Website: bh-photo
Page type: customer-info-address
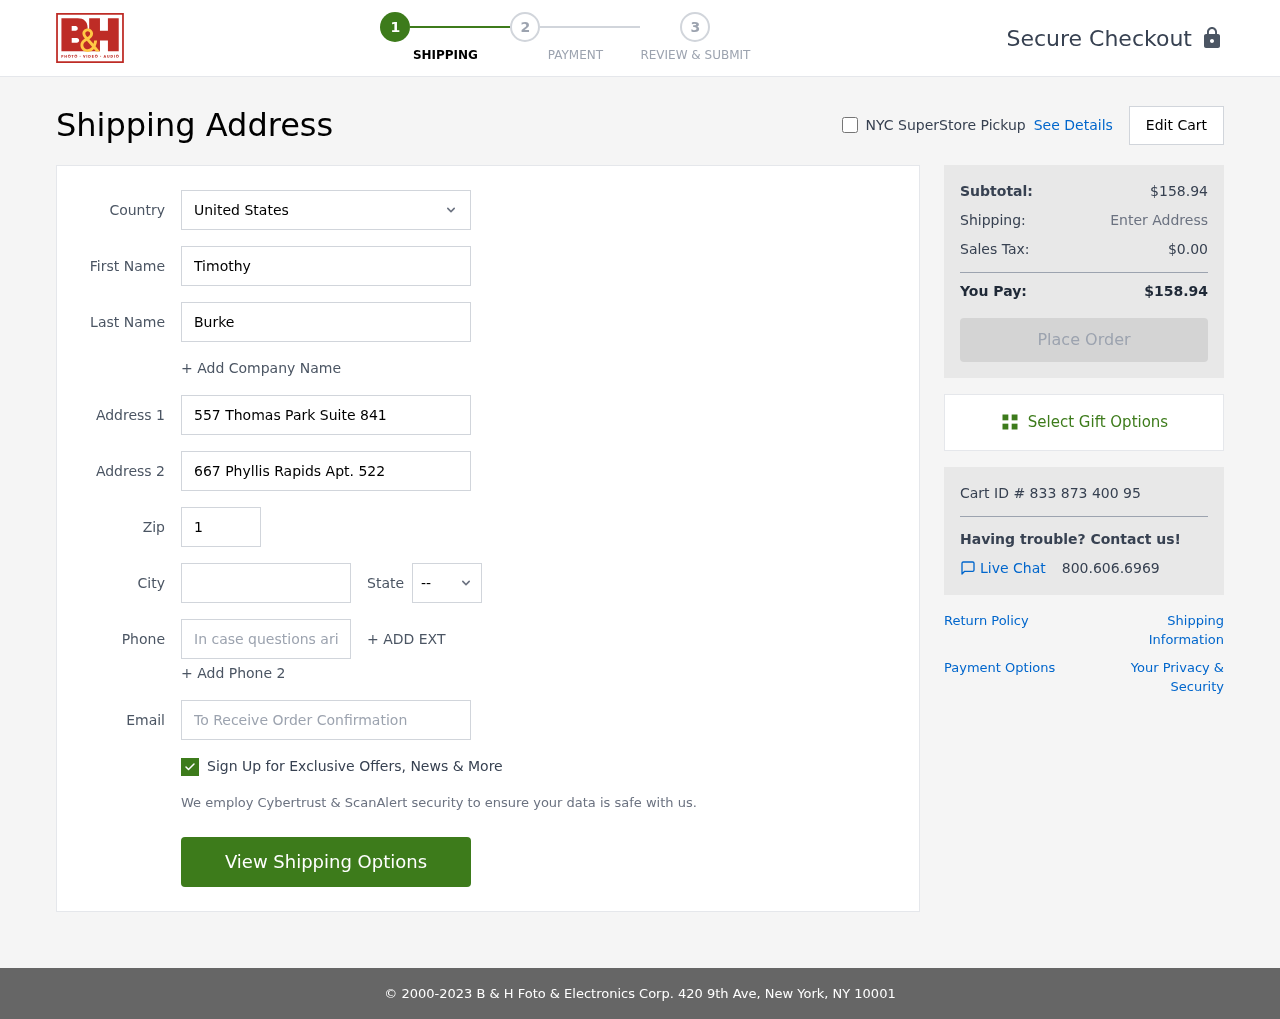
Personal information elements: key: PII_CITY
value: Christopherberg
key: PII_COUNTRY
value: United States
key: PII_EMAIL
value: timothyburke@gmail.com
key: PII_FIRSTNAME
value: Timothy
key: PII_LASTNAME
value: Burke
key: PII_PHONE
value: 4047835398
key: PII_POSTCODE
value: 19431
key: PII_STATE_ABBR
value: TN
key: PII_STREET
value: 557 Thomas Park Suite 841
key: PII_STREET2
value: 667 Phyllis Rapids Apt. 522
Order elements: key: ORDER_SUBTOTAL
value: $158.94
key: ORDER_TAX
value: $0.00
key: ORDER_TOTAL
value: $158.94
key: ORDER_ID
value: Cart ID # 833 873 400 95